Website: lowes
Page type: order-tracking
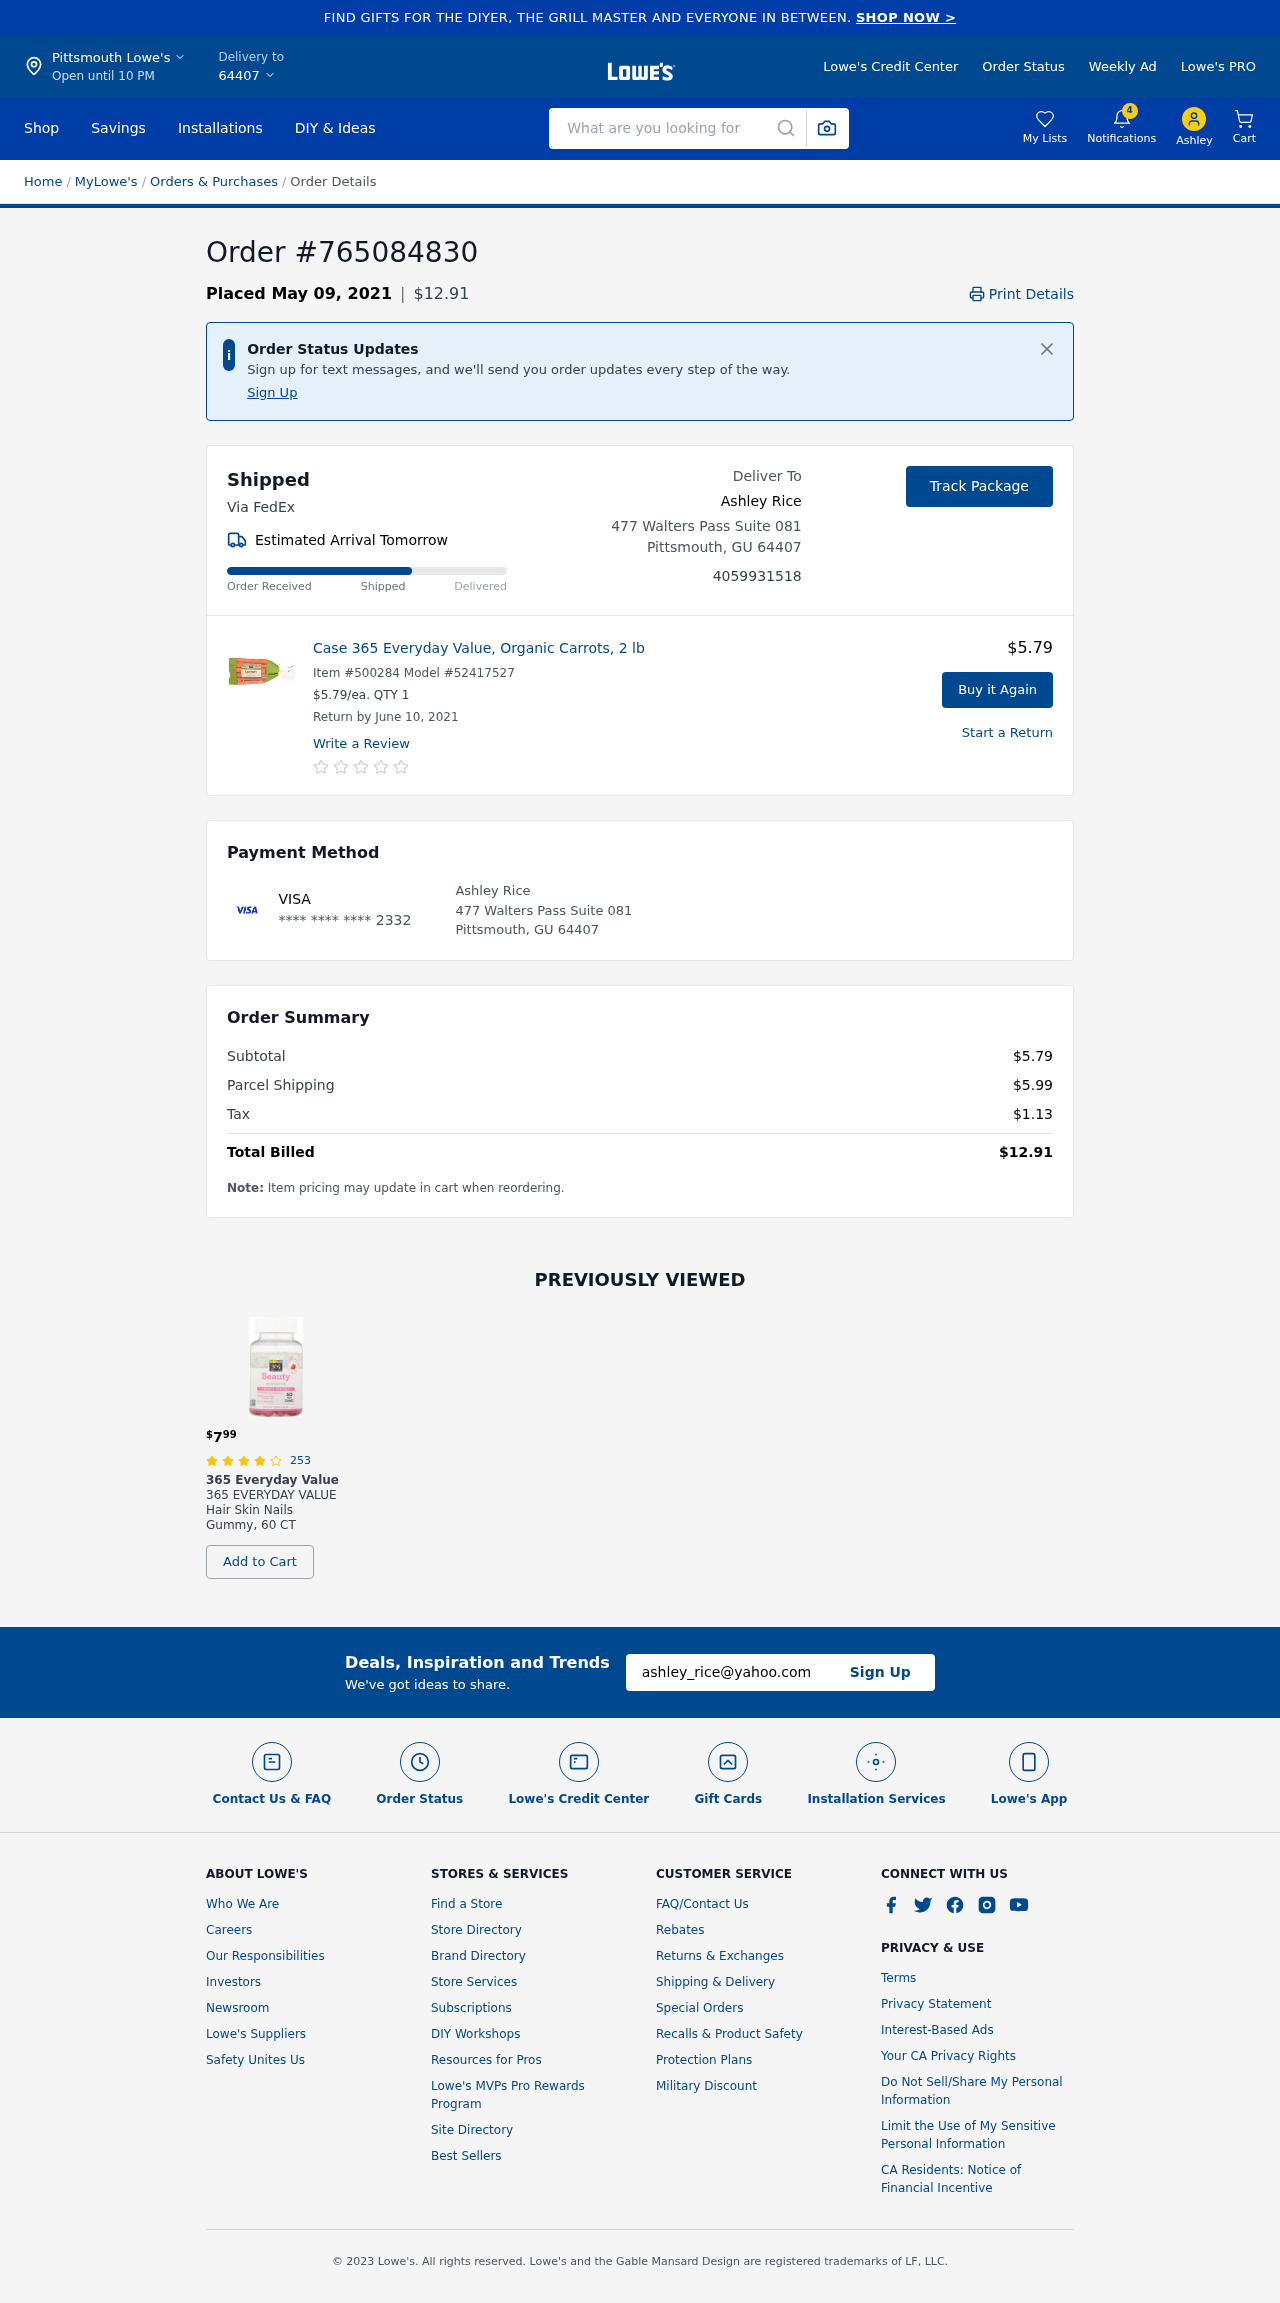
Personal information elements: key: PII_CARD_LAST4
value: **** **** **** 2332
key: PII_CARD_TYPE
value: VISA
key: PII_CITY
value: Pittsmouth Lowe's
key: PII_CITY
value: Pittsmouth
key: PII_CITY_STATE_ZIP
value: Pittsmouth, GU 64407
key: PII_EMAIL
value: ashley_rice@yahoo.com
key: PII_FIRSTNAME
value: Ashley
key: PII_FULLNAME
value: Ashley Rice
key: PII_PHONE
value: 4059931518
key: PII_POSTCODE
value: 64407
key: PII_STREET
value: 477 Walters Pass Suite 081
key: PII_FULLNAME2
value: Ashley Rice
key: PII_STATE
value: GU
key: PII_STATE_ABBR
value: GU
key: PII_POSTCODE_FULL
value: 64407
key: PII_CITY_STATE
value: Pittsmouth, GU
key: PII_POSTCODE_NUMERIC
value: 64407
Product elements: key: PRODUCT1_NAME
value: Case 365 Everyday Value, Organic Carrots, 2 lb
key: PRODUCT1_PRICE
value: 5.79
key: PRODUCT1_QUANTITY
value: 1
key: PRODUCT2_BRAND
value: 365 Everyday Value
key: PRODUCT2_NAME
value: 365 EVERYDAY VALUE Hair Skin Nails Gummy, 60 CT
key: PRODUCT2_NUM_RATINGS
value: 253
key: PRODUCT2_PRICE
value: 7.99
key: PRODUCT2_RATING
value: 4
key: PRODUCT1_ITEM
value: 500284
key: PRODUCT1_MODEL
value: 52417527
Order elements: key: ORDER_ID
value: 765084830
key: ORDER_DATE
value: Placed May 09, 2021
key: ORDER_TOTAL
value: $12.91
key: ORDER_DELIVERY_DATE
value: Estimated Arrival Tomorrow
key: ORDER_RETURN_BY_DATE
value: Return by June 10, 2021
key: ORDER_SUBTOTAL
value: $5.79
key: ORDER_SHIPPING_COST
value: $5.99
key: ORDER_TAX
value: $1.13
Search elements: key: HEADER_SEARCH
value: What are you looking for
Other elements: key: NOTIFICATION_COUNT
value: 4